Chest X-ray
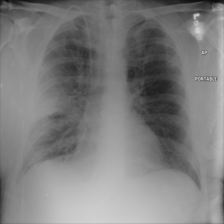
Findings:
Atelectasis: negative
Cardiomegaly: negative
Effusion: negative
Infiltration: negative
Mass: negative
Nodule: positive
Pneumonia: positive
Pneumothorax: negative
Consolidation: negative
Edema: positive
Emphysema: negative
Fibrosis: negative
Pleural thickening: negative
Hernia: negative